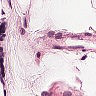
Metastatic tissue present: no